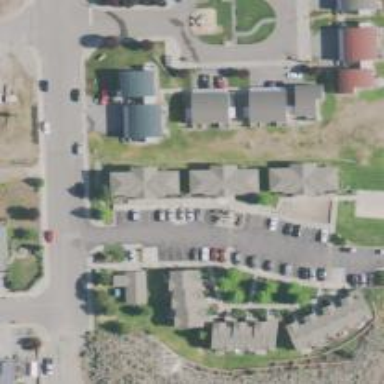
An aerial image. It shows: Living street.